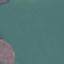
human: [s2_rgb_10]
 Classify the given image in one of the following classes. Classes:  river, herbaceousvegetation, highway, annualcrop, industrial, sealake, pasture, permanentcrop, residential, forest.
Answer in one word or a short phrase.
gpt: SeaLake